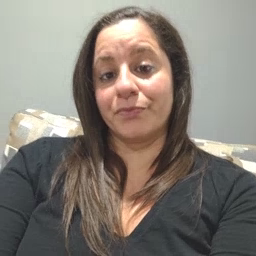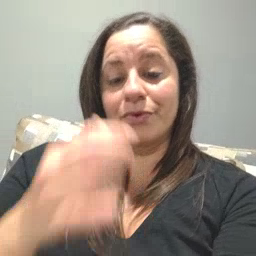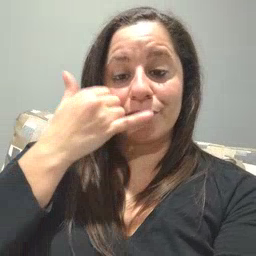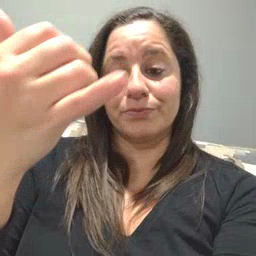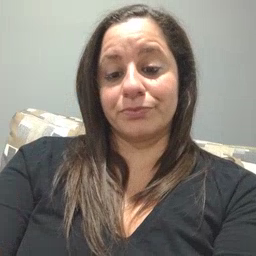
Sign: callonphone